Interaction volume radius: 5 \u00c5
Interaction volume height: 40 \u00c5
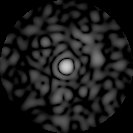
Disorder parameter: 0.8467